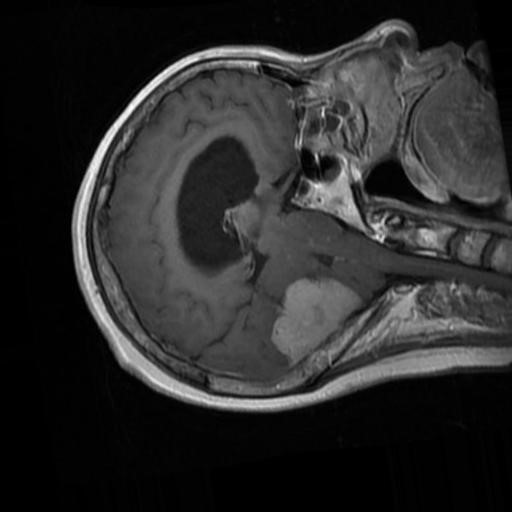
Label: brain_menin